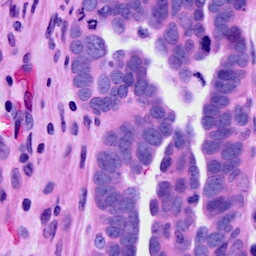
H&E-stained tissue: Ovarian